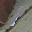
Label: 1